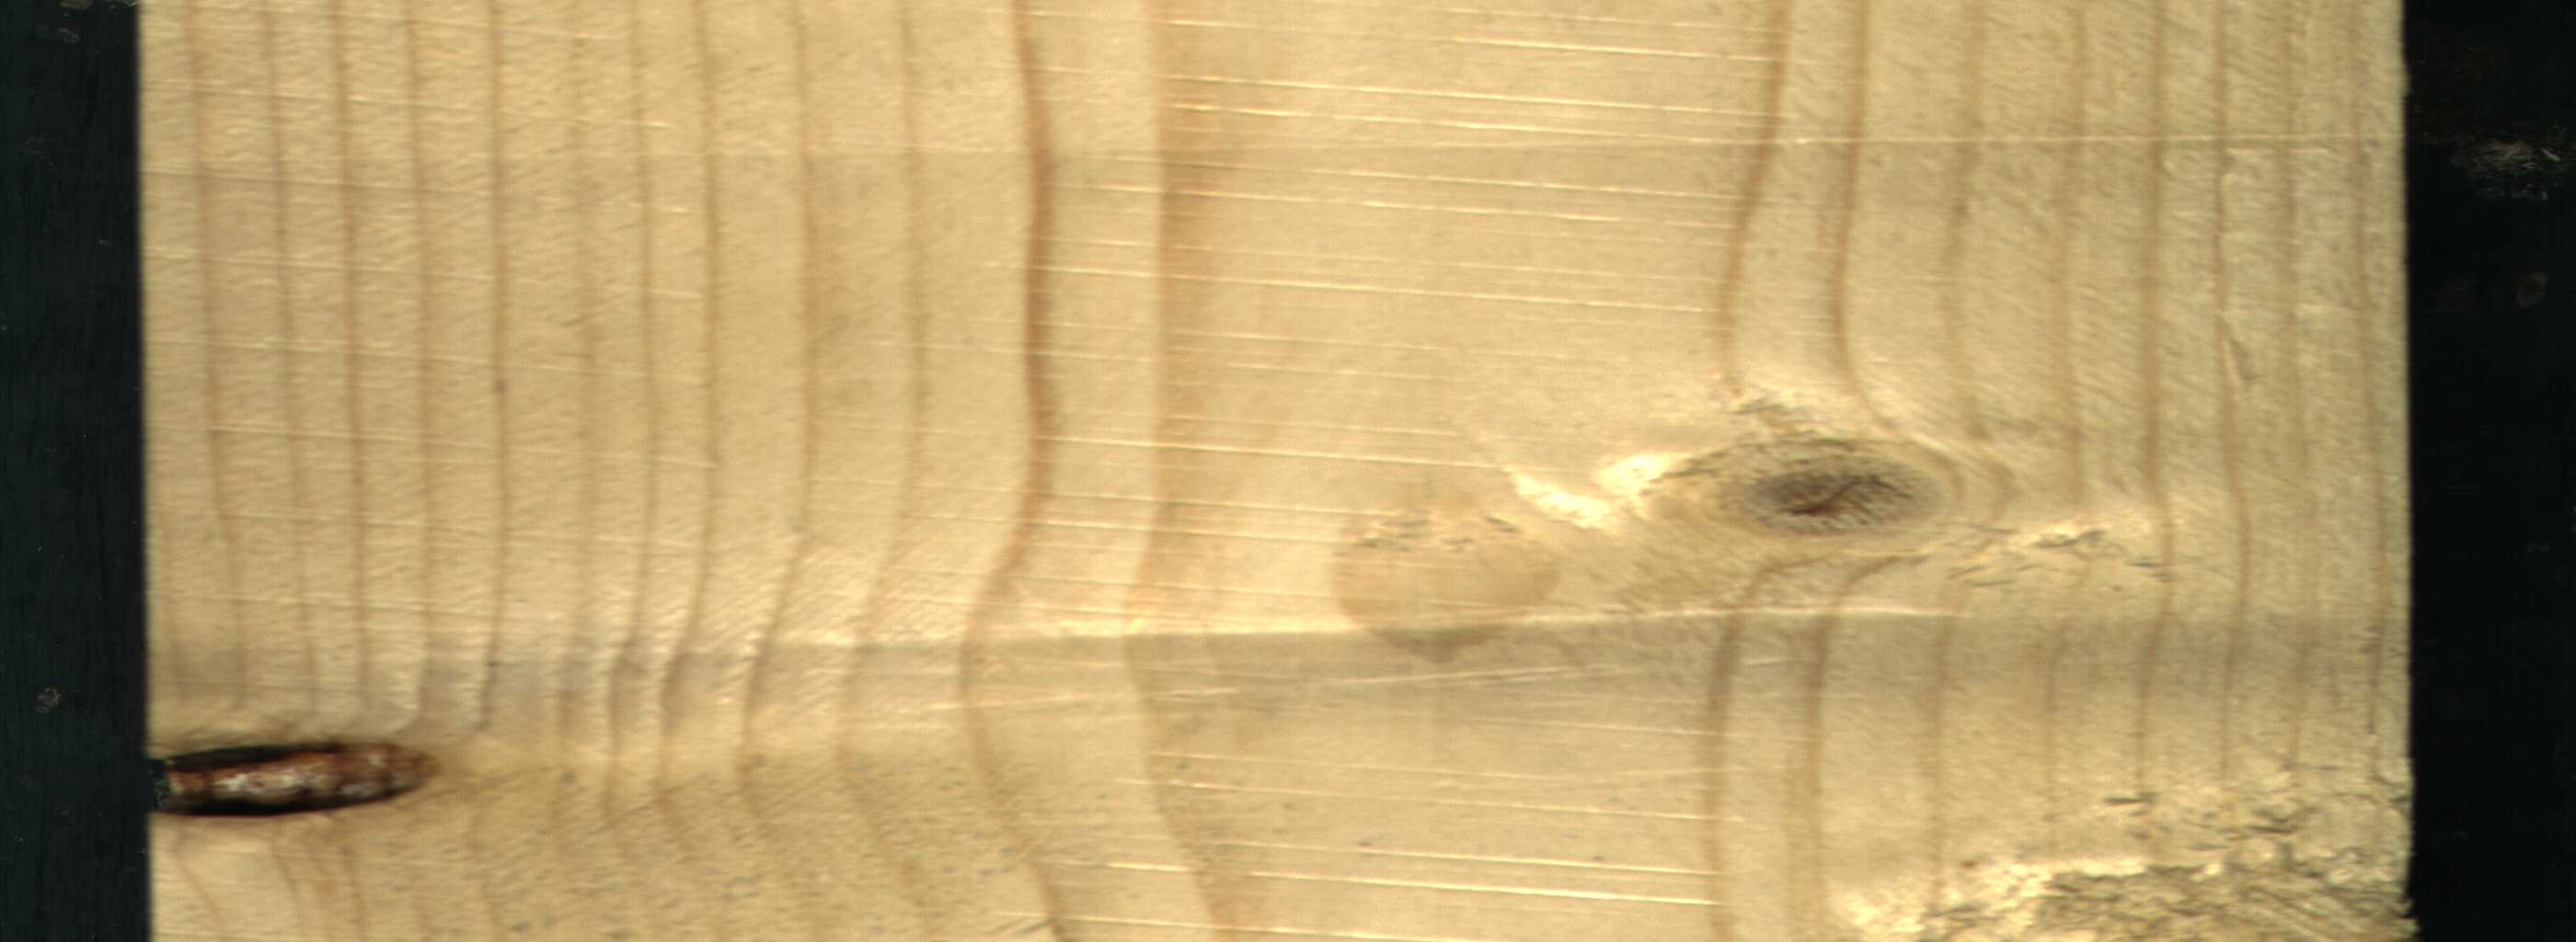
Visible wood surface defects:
Knot_missing
Live_Knot